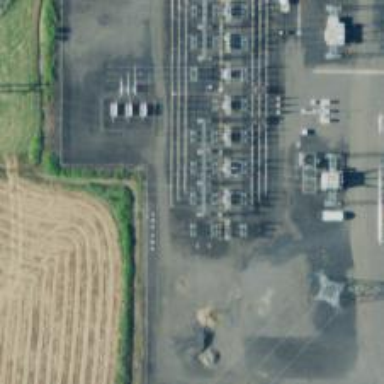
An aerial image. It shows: Outdoor power switch.